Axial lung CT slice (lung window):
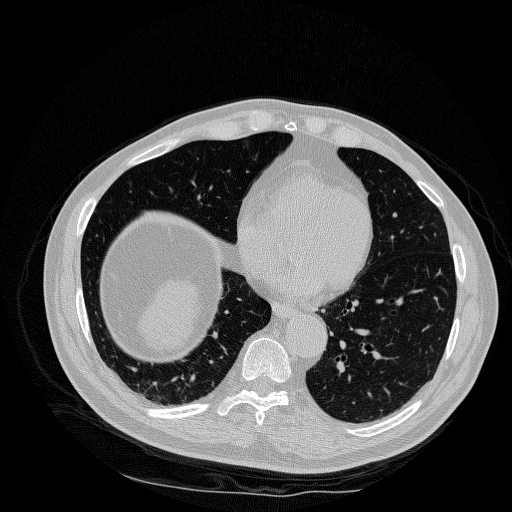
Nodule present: no